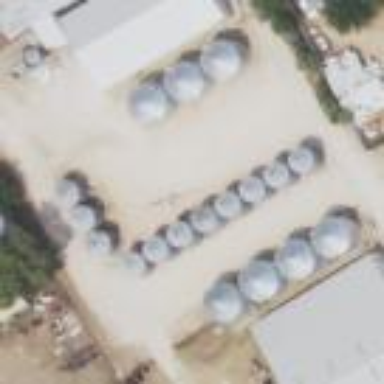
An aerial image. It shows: Silo.